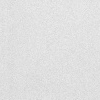
Atmospheric dust classification: dusty